Question: I'm having some difficulty implementing the ajax control toolkit file upload. This is what i have coming up and the following is my code. I'm sorry for using VB, i was forced. If you know a C# solution please provide it and i will convert the code. Thank you

'''
<%@ Page Language="vb" AutoEventWireup="false" CodeBehind="WebForm2.aspx.vb" Inherits="AMS.WebForm2" %>
<%@ Register Assembly="AjaxControlToolkit" Namespace="AjaxControlToolkit" TagPrefix="asp" %>
<!DOCTYPE html>
<html xmlns="http://www.w3.org/1999/xhtml">
<head runat="server">
<title></title>
</head>
<body>
<form id="form1" runat="server">
<asp:ToolkitScriptManager ID="ToolkitScriptManager1" runat="server" />
<asp:AjaxFileUpload ID="AjaxFileUpload1" runat="server" />
<asp:Image ID="loader" runat="server"
ImageUrl="~/loading.gif" Style="display: None" />
</form>
</body>
</html>
'''
Code behind
'''
Imports System.Web.Script.Serialization
Imports AjaxControlToolkit
Public Class WebForm2
Inherits System.Web.UI.Page
Protected Sub UploadComplete(sender As Object, e As AjaxControlToolkit.AjaxFileUploadEventArgs)
Dim path As String = Server.MapPath("Files/") + e.FileName
AjaxFileUpload1.SaveAs(path)
End Sub
End Class
'''
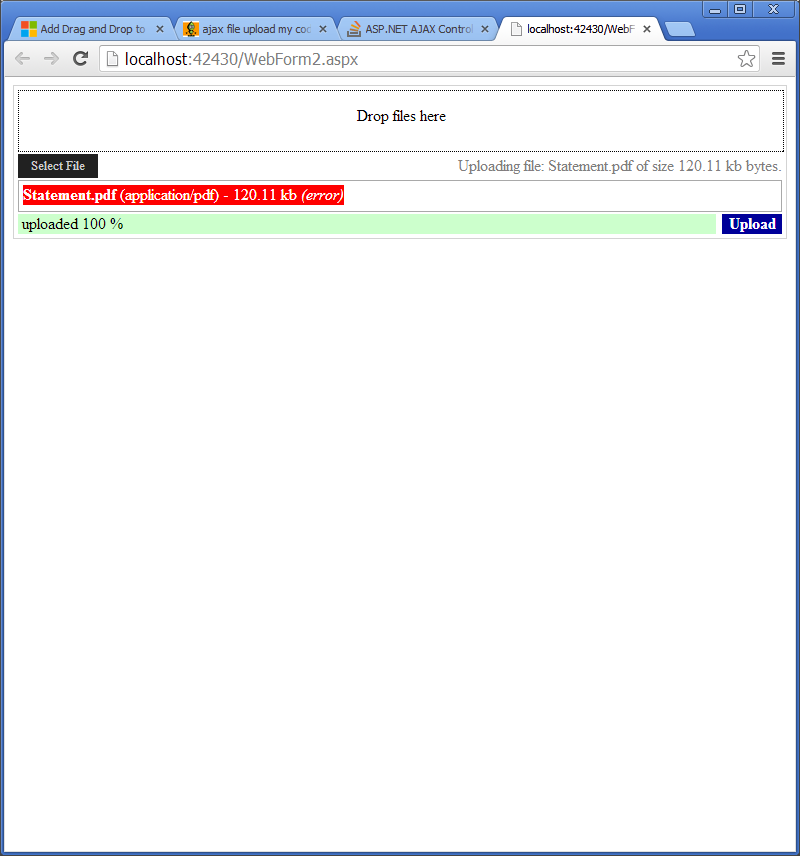
Answer: Your UploadComplete method will never be called because it is never handled. Add the UploadComplete event of the control like so:
'''
Protected Sub UploadComplete(sender As Object, e As AjaxControlToolkit.AjaxFileUploadEventArgs) Handles AjaxFileUpload1.UploadComplete
Dim path As String = Server.MapPath("Files/") + e.FileName
AjaxFileUpload1.SaveAs(path)
End Sub
'''
Since the file upload control is only saving the file to a temp location at this point since your handler is never called, I believe the error you're getting is related to not setting an . Otherwise, please specify the error.
Straight from the sample on the ajaxtoolkit site:
> The AjaxFileUpload control uses an HTTP Handler named
AjaxFileUploadHandler.axd This handler has the type
AjaxControlToolkit.AjaxFileUploadHandler. You must add this handler to
your Web.Config file in order for the AjaxFileUpload control to work.Here's the Web.Config configuration that you must add:'''
<httpHandlers>
<add verb="*" path="AjaxFileUploadHandler.axd"
type="AjaxControlToolkit.AjaxFileUploadHandler,
AjaxControlToolkit"/>
</httpHandlers>
'''
For IIS7:'''
<validation validateIntegratedModeConfiguration="false" />
<handlers>
<add name="AjaxFileUploadHandler" verb="*"
path="AjaxFileUploadHandler.axd"
type="AjaxControlToolkit.AjaxFileUploadHandler,
AjaxControlToolkit"/>
</handlers>
'''
<URL>